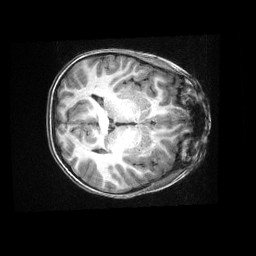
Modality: T1w
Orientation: axial
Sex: male